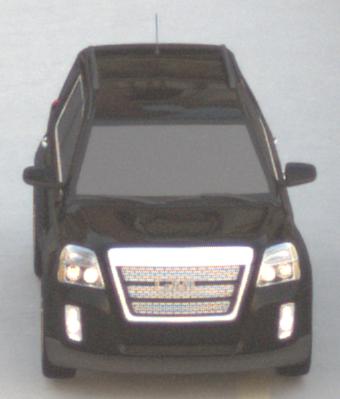
Make: GMC
Model: Terrain
Detailed model: Gen. 1
Model produced from: 2009
Model produced until: 2017
Doors: 5
Color: black
Road condition: dry road
Daytime: dawn
Contrast: low contrast